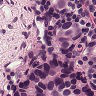
Metastatic tissue present: yes